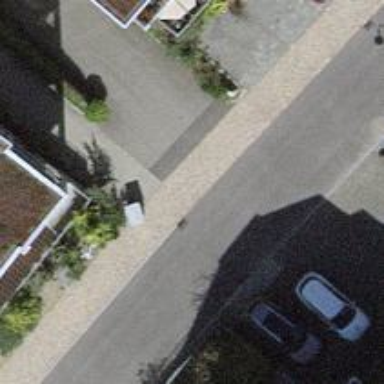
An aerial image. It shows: Sidewalk along the footway.